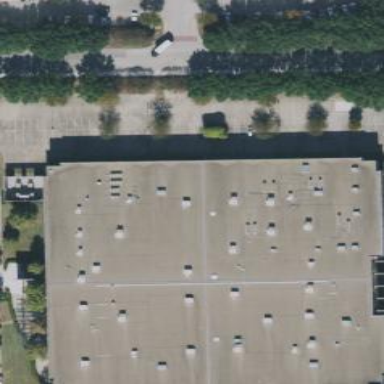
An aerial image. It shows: Commercial building.